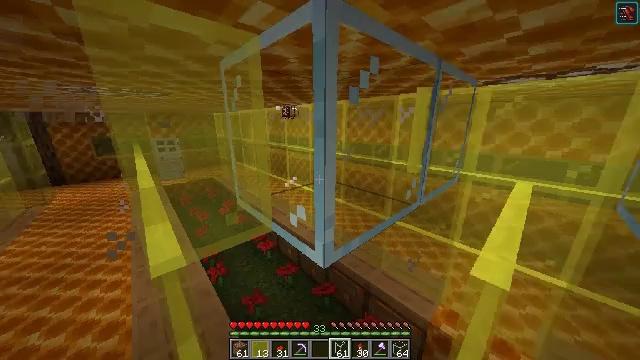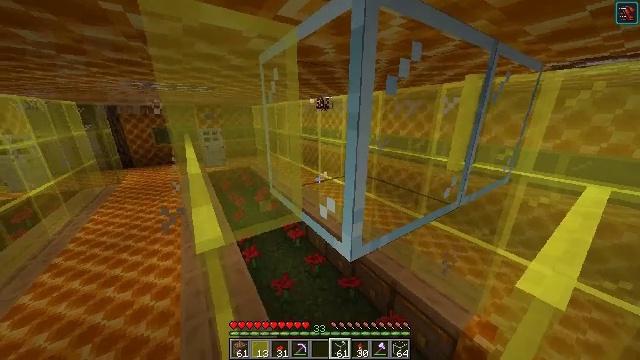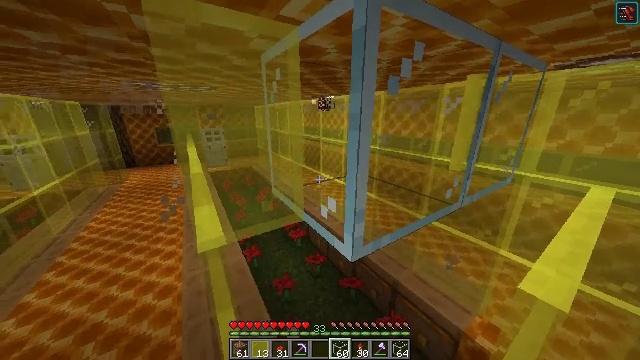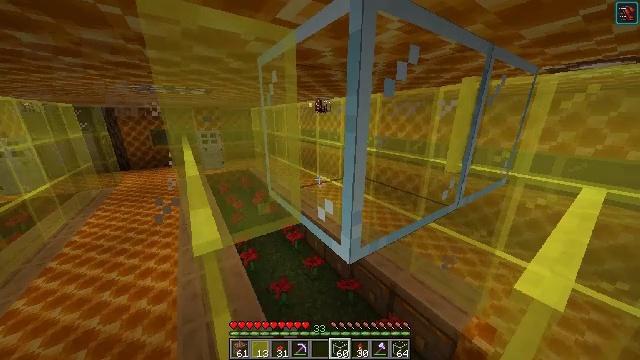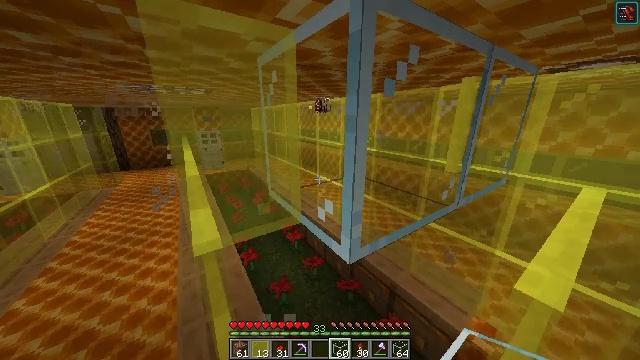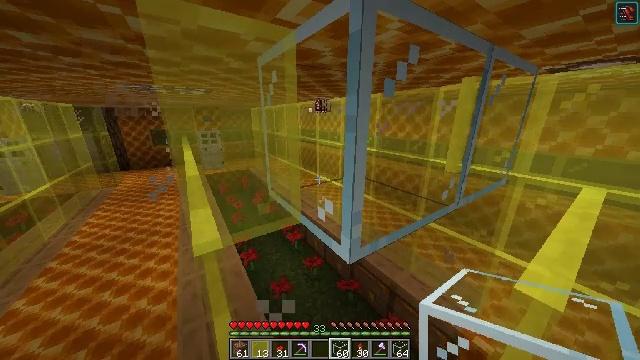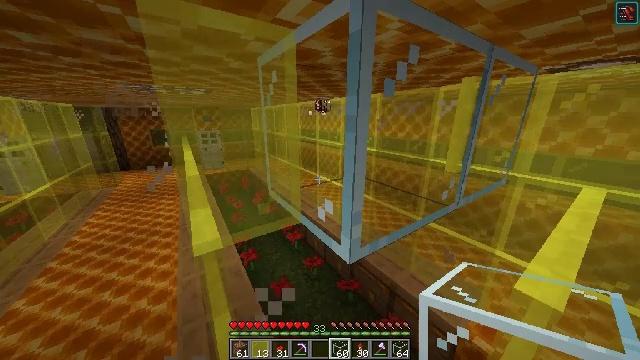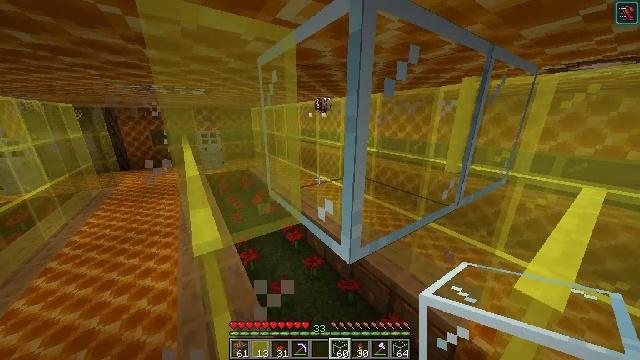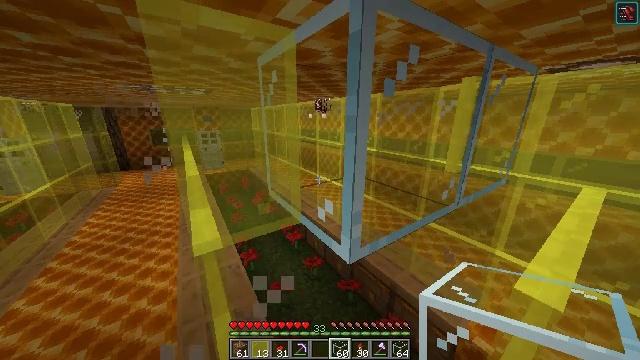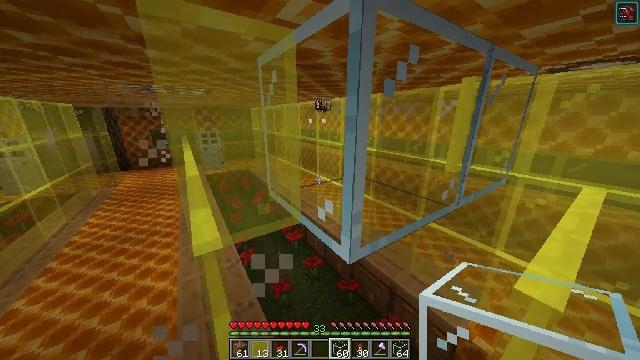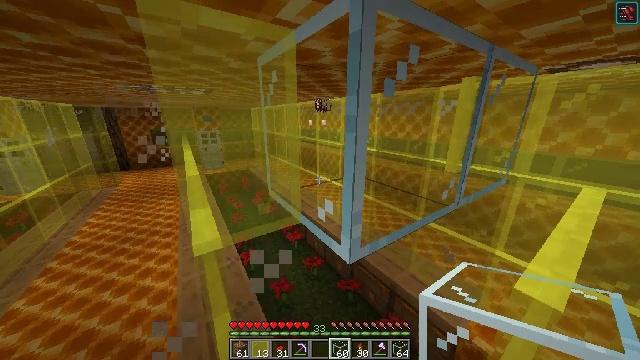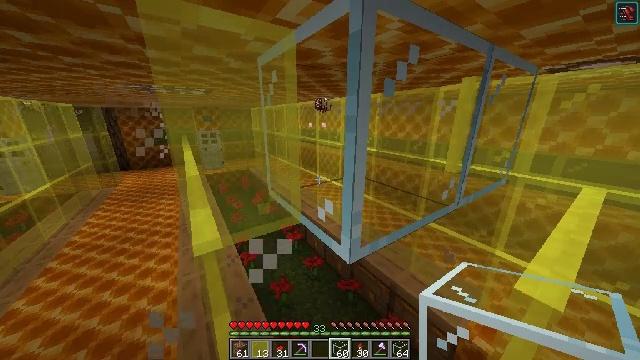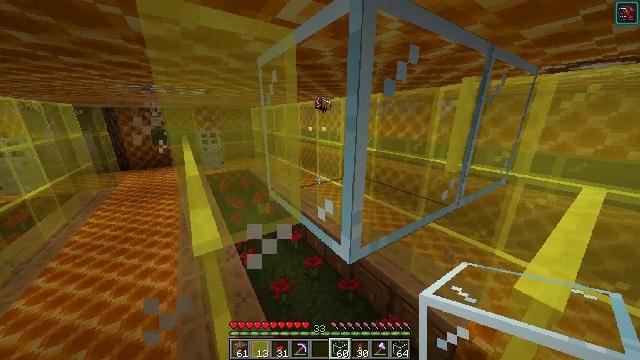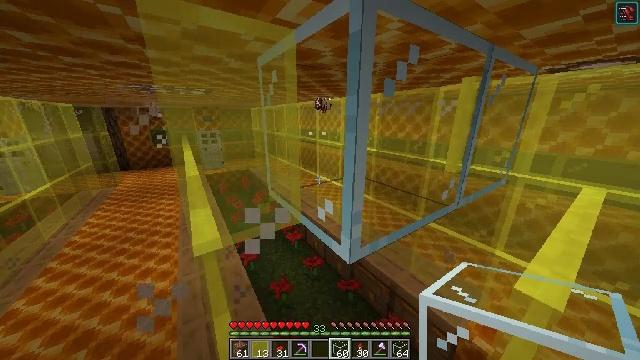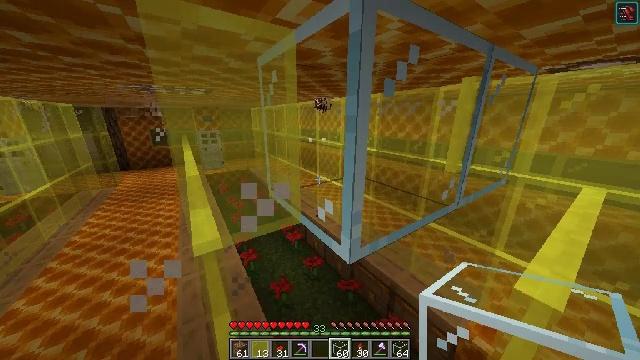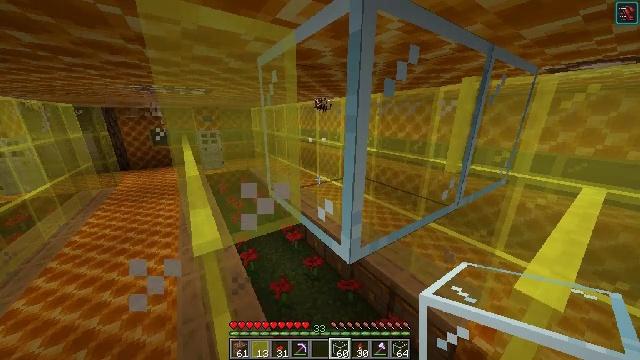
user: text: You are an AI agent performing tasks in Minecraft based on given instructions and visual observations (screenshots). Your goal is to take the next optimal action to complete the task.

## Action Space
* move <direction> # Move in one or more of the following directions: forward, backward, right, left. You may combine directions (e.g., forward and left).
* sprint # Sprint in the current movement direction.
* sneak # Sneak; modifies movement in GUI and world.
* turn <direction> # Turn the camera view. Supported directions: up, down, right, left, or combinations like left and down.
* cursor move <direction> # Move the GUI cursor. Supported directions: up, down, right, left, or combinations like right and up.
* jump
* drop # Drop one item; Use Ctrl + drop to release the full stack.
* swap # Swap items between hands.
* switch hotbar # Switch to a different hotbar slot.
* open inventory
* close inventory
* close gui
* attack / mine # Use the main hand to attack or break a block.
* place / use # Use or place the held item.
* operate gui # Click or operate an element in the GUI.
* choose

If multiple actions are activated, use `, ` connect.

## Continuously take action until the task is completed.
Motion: motion action
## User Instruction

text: Gather the yellow stained glass pane from the structure.
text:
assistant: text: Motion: turn left and down
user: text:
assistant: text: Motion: no_op
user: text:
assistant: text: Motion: no_op
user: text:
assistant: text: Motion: no_op
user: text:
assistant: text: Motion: no_op
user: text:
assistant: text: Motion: no_op
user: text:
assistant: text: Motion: no_op
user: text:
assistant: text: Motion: no_op
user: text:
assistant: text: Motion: no_op
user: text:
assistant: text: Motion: no_op
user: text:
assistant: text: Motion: no_op
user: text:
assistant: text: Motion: no_op
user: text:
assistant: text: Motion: no_op
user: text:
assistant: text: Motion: no_op
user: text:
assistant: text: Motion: no_op
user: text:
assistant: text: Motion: no_op
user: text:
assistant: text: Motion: no_op
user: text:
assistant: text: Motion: no_op
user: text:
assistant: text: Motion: no_op
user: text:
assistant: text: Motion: no_op
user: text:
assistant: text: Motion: no_op
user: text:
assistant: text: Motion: no_op
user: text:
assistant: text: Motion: no_op
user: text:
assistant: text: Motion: no_op
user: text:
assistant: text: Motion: no_op
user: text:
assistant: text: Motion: no_op
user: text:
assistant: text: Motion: no_op
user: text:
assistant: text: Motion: no_op
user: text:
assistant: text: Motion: no_op
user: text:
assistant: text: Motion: no_op